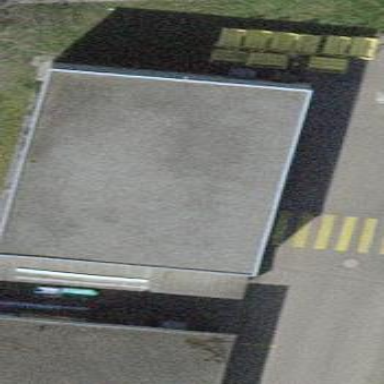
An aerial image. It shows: Industrial building.